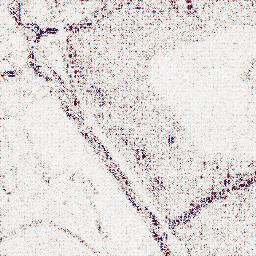
Category: wavelet
Decomposition family: wavelet_reverse_biorthogonal
Decomposition parameters: wavelet: rbio5.5
level: 1
Upsampling method: sinc_blackman
Upsampling parameters: scale: 4
kernel_size: 8
Upsampling scale: 4